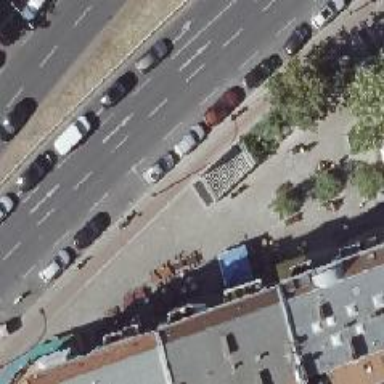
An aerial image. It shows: Subway entrance.